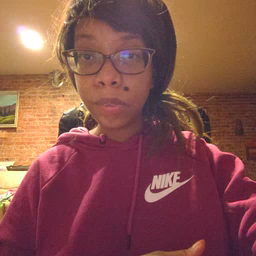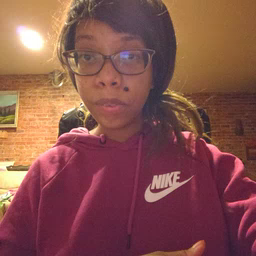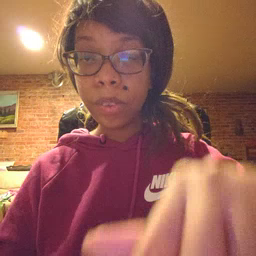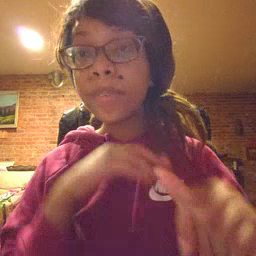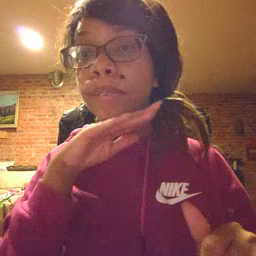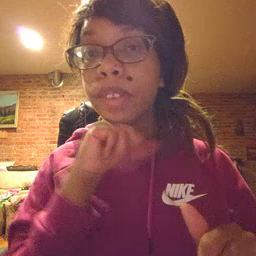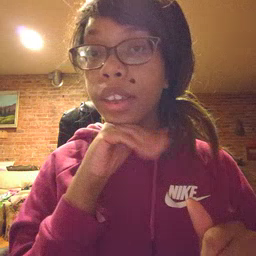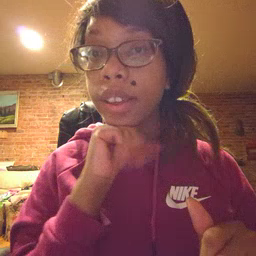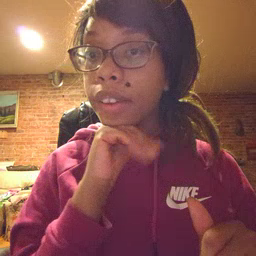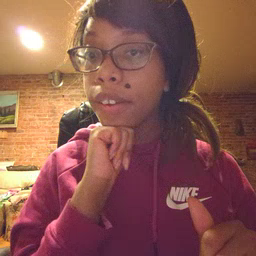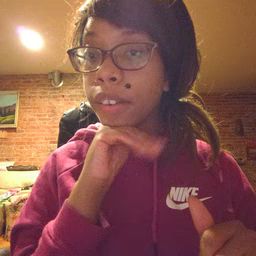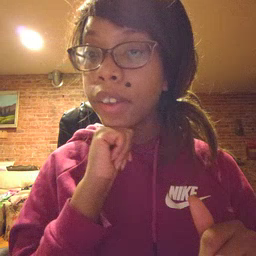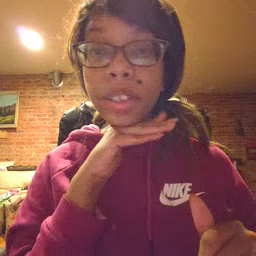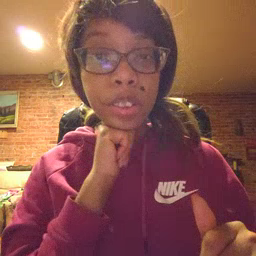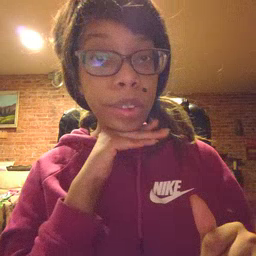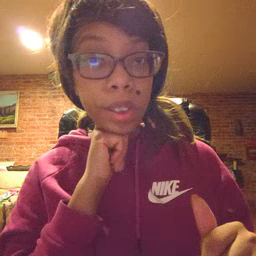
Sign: pig